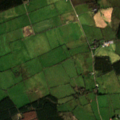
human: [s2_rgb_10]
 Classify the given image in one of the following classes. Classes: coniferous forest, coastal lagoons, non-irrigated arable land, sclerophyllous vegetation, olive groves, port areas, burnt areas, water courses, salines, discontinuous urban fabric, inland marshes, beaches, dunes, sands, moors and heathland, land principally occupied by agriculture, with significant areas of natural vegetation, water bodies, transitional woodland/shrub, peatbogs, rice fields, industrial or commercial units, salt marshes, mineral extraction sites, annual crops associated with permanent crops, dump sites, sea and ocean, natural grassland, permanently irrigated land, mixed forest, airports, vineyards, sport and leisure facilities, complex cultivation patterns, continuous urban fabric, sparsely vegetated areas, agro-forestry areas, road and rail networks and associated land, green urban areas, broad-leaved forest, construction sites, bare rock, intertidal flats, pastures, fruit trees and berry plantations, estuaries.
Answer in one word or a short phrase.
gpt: pastures, coniferous forest